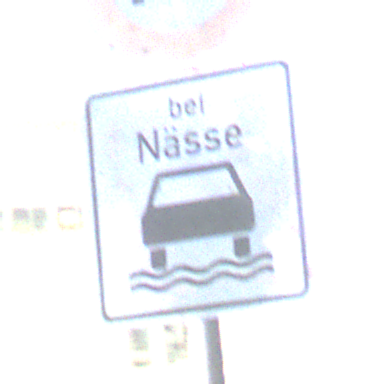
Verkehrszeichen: BeiNaesse
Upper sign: Geschwindigkeit100
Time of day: SunriseSunset
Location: Outdoor (Urban)
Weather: PartlyCloudy
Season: NotSpecified
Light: Natural